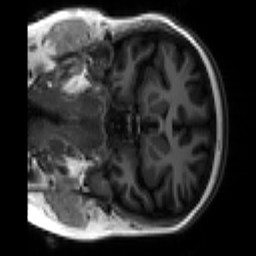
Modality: T1w
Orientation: coronal
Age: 18
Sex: female
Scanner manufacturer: siemens
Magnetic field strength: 3 T
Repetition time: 2.3 s
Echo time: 0.00266 s